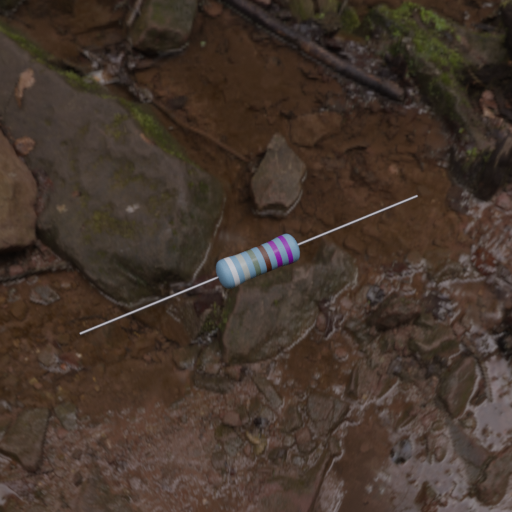
Resistor colour bands (in order): white, silver, gray, brown, violet, violet